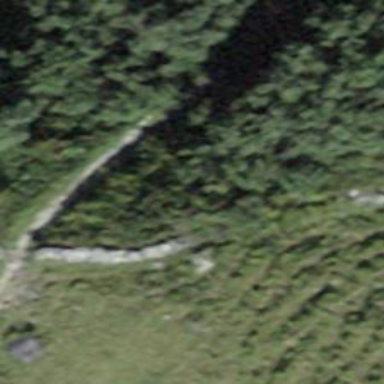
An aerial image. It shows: Wall made of dry stone.